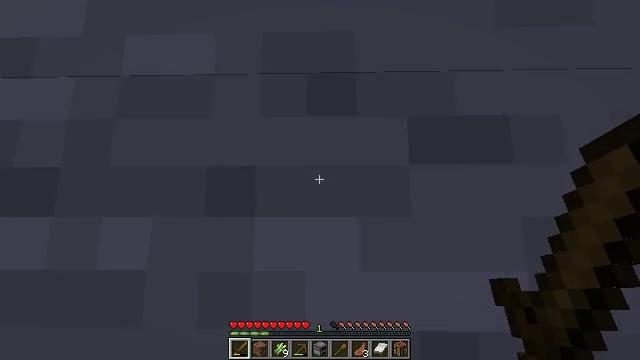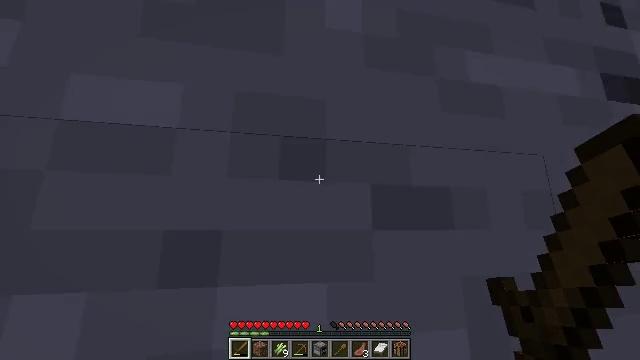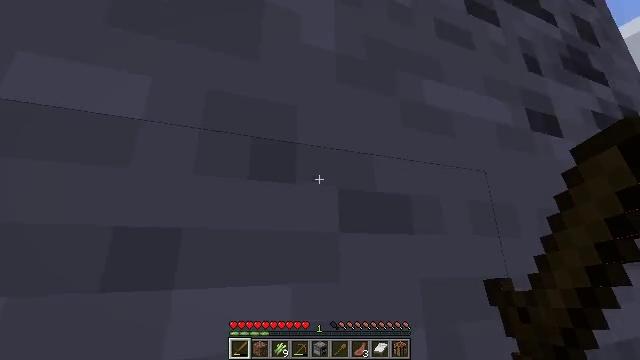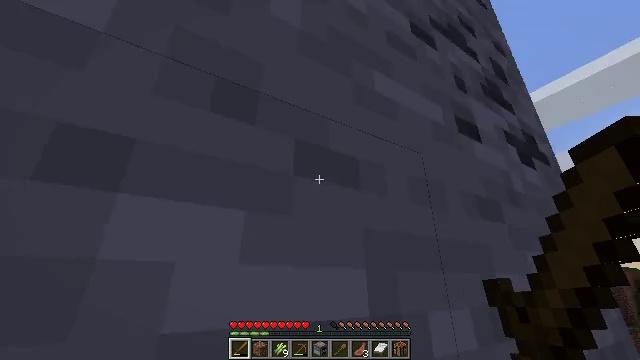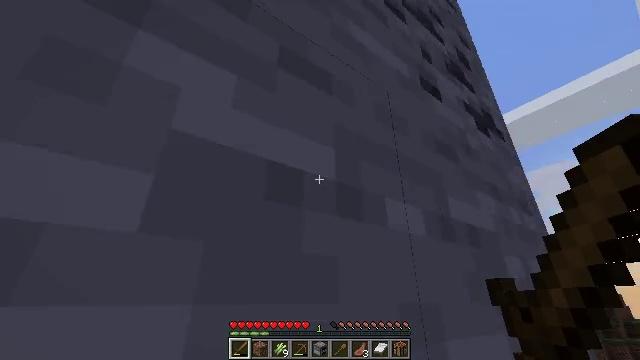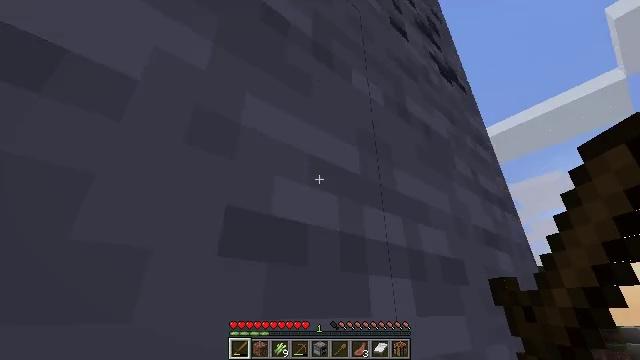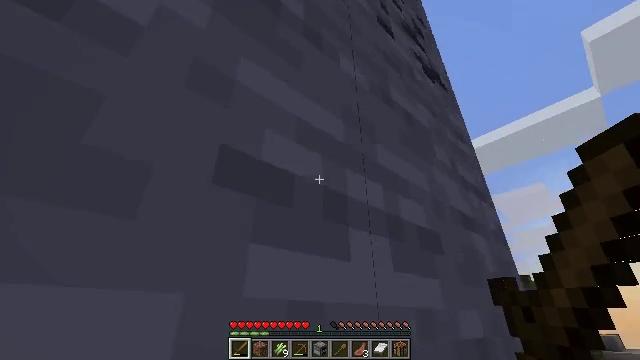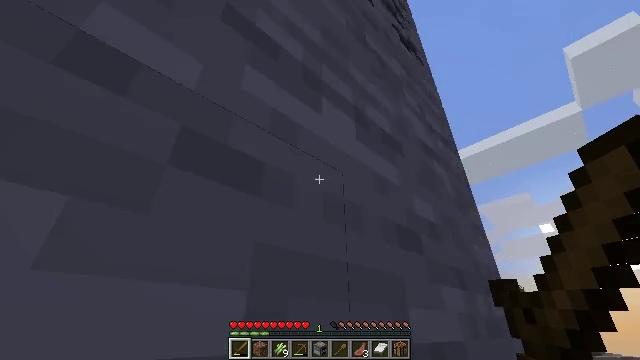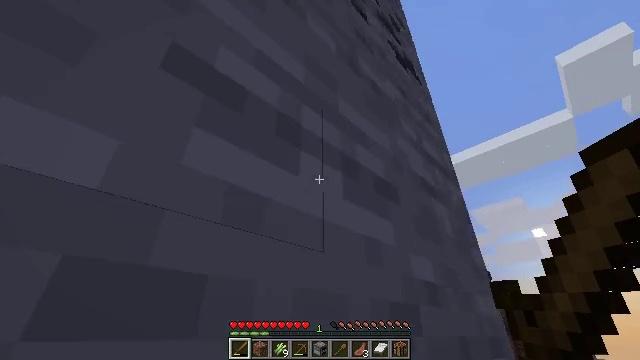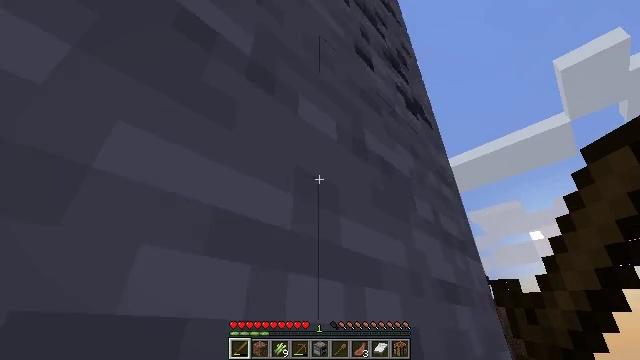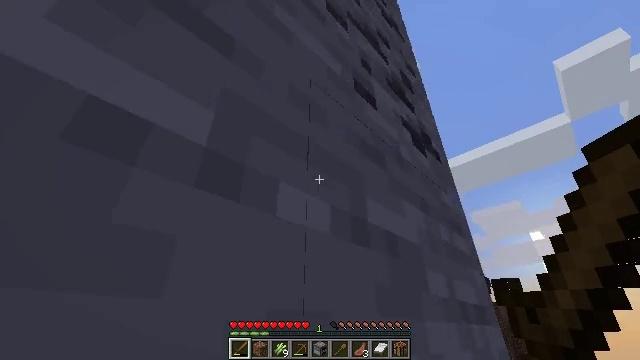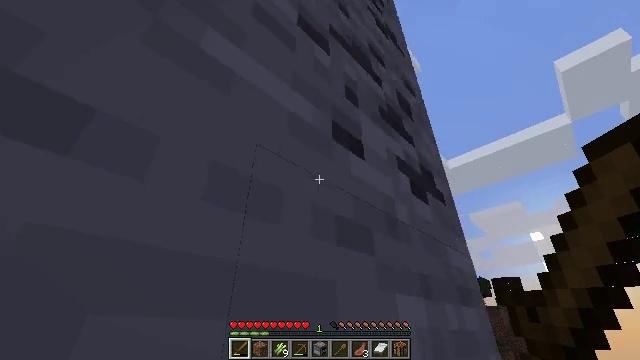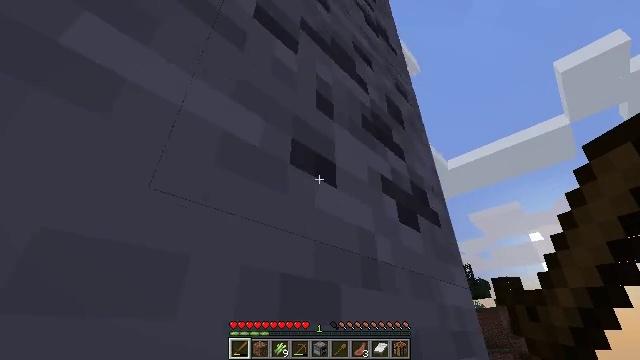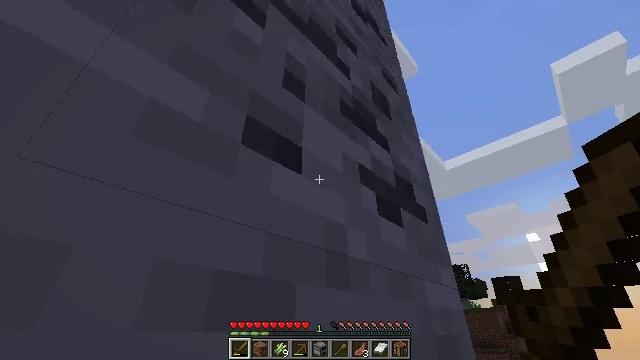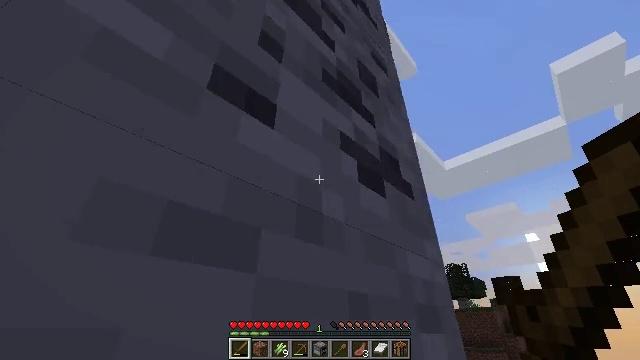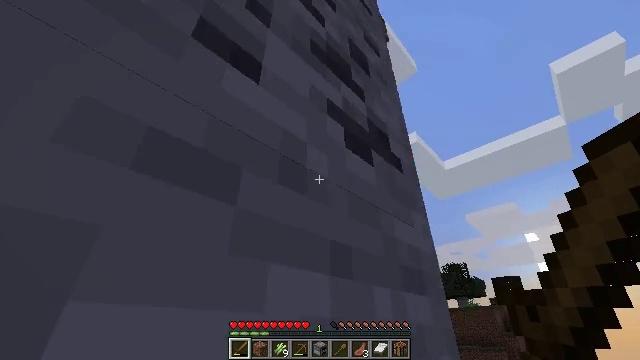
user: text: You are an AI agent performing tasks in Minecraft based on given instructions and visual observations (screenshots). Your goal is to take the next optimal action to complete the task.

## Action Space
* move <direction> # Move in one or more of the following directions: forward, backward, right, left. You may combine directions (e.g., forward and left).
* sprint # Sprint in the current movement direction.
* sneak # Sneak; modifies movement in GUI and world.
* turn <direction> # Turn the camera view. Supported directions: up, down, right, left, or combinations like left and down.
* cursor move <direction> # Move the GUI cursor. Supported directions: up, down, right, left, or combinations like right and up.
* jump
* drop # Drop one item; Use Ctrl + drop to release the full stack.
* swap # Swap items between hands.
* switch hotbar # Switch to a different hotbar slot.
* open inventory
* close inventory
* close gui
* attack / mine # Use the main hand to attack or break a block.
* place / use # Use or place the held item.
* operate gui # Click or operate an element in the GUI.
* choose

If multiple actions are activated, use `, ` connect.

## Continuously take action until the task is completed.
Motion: motion action
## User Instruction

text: Collect coal by mining the ore.
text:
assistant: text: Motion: move forward, sprint, turn right and up, jump
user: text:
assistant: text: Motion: move forward, sprint, turn right and up, jump
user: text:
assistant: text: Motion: move forward, sprint, turn right and up, jump
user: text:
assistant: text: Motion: move forward, sprint, turn right and up, jump
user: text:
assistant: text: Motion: move forward, sprint, turn right and up, jump
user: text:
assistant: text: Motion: move forward, sprint, turn right and up, jump
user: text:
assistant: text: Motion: move forward, sprint, turn right and up, jump
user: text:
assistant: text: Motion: move forward, sprint, turn right, jump
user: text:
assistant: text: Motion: move forward, sprint
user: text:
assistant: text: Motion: move forward, sprint
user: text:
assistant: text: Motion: move forward, sprint
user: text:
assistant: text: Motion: move forward, sprint
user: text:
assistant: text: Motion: no_op
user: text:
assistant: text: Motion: no_op
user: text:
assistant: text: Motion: no_op
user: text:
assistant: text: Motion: no_op
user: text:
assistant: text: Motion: no_op
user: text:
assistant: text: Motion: no_op
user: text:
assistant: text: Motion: no_op
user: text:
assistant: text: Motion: turn left
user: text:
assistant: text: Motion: turn left
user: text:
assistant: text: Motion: turn left
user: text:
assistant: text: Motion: no_op
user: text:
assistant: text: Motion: no_op
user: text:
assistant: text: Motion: turn left and up
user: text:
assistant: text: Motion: turn left and up
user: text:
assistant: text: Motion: turn left and up
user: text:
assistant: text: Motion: turn left and up
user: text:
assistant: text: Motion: turn left and up
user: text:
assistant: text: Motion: turn left and up